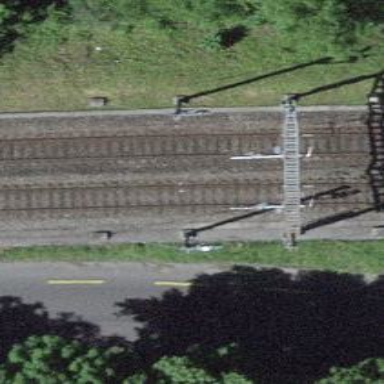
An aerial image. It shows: Single railway track with electrified contact line.